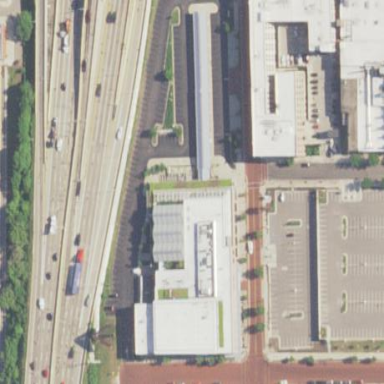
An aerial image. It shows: Marketplace building.